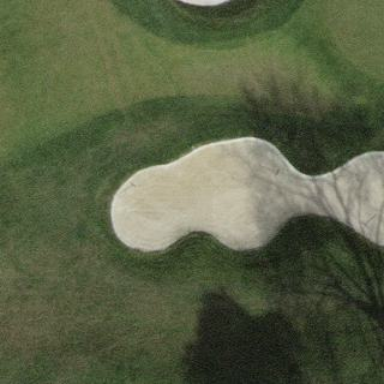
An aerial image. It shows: Golf bunker filled with sandy terrain.